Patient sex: M
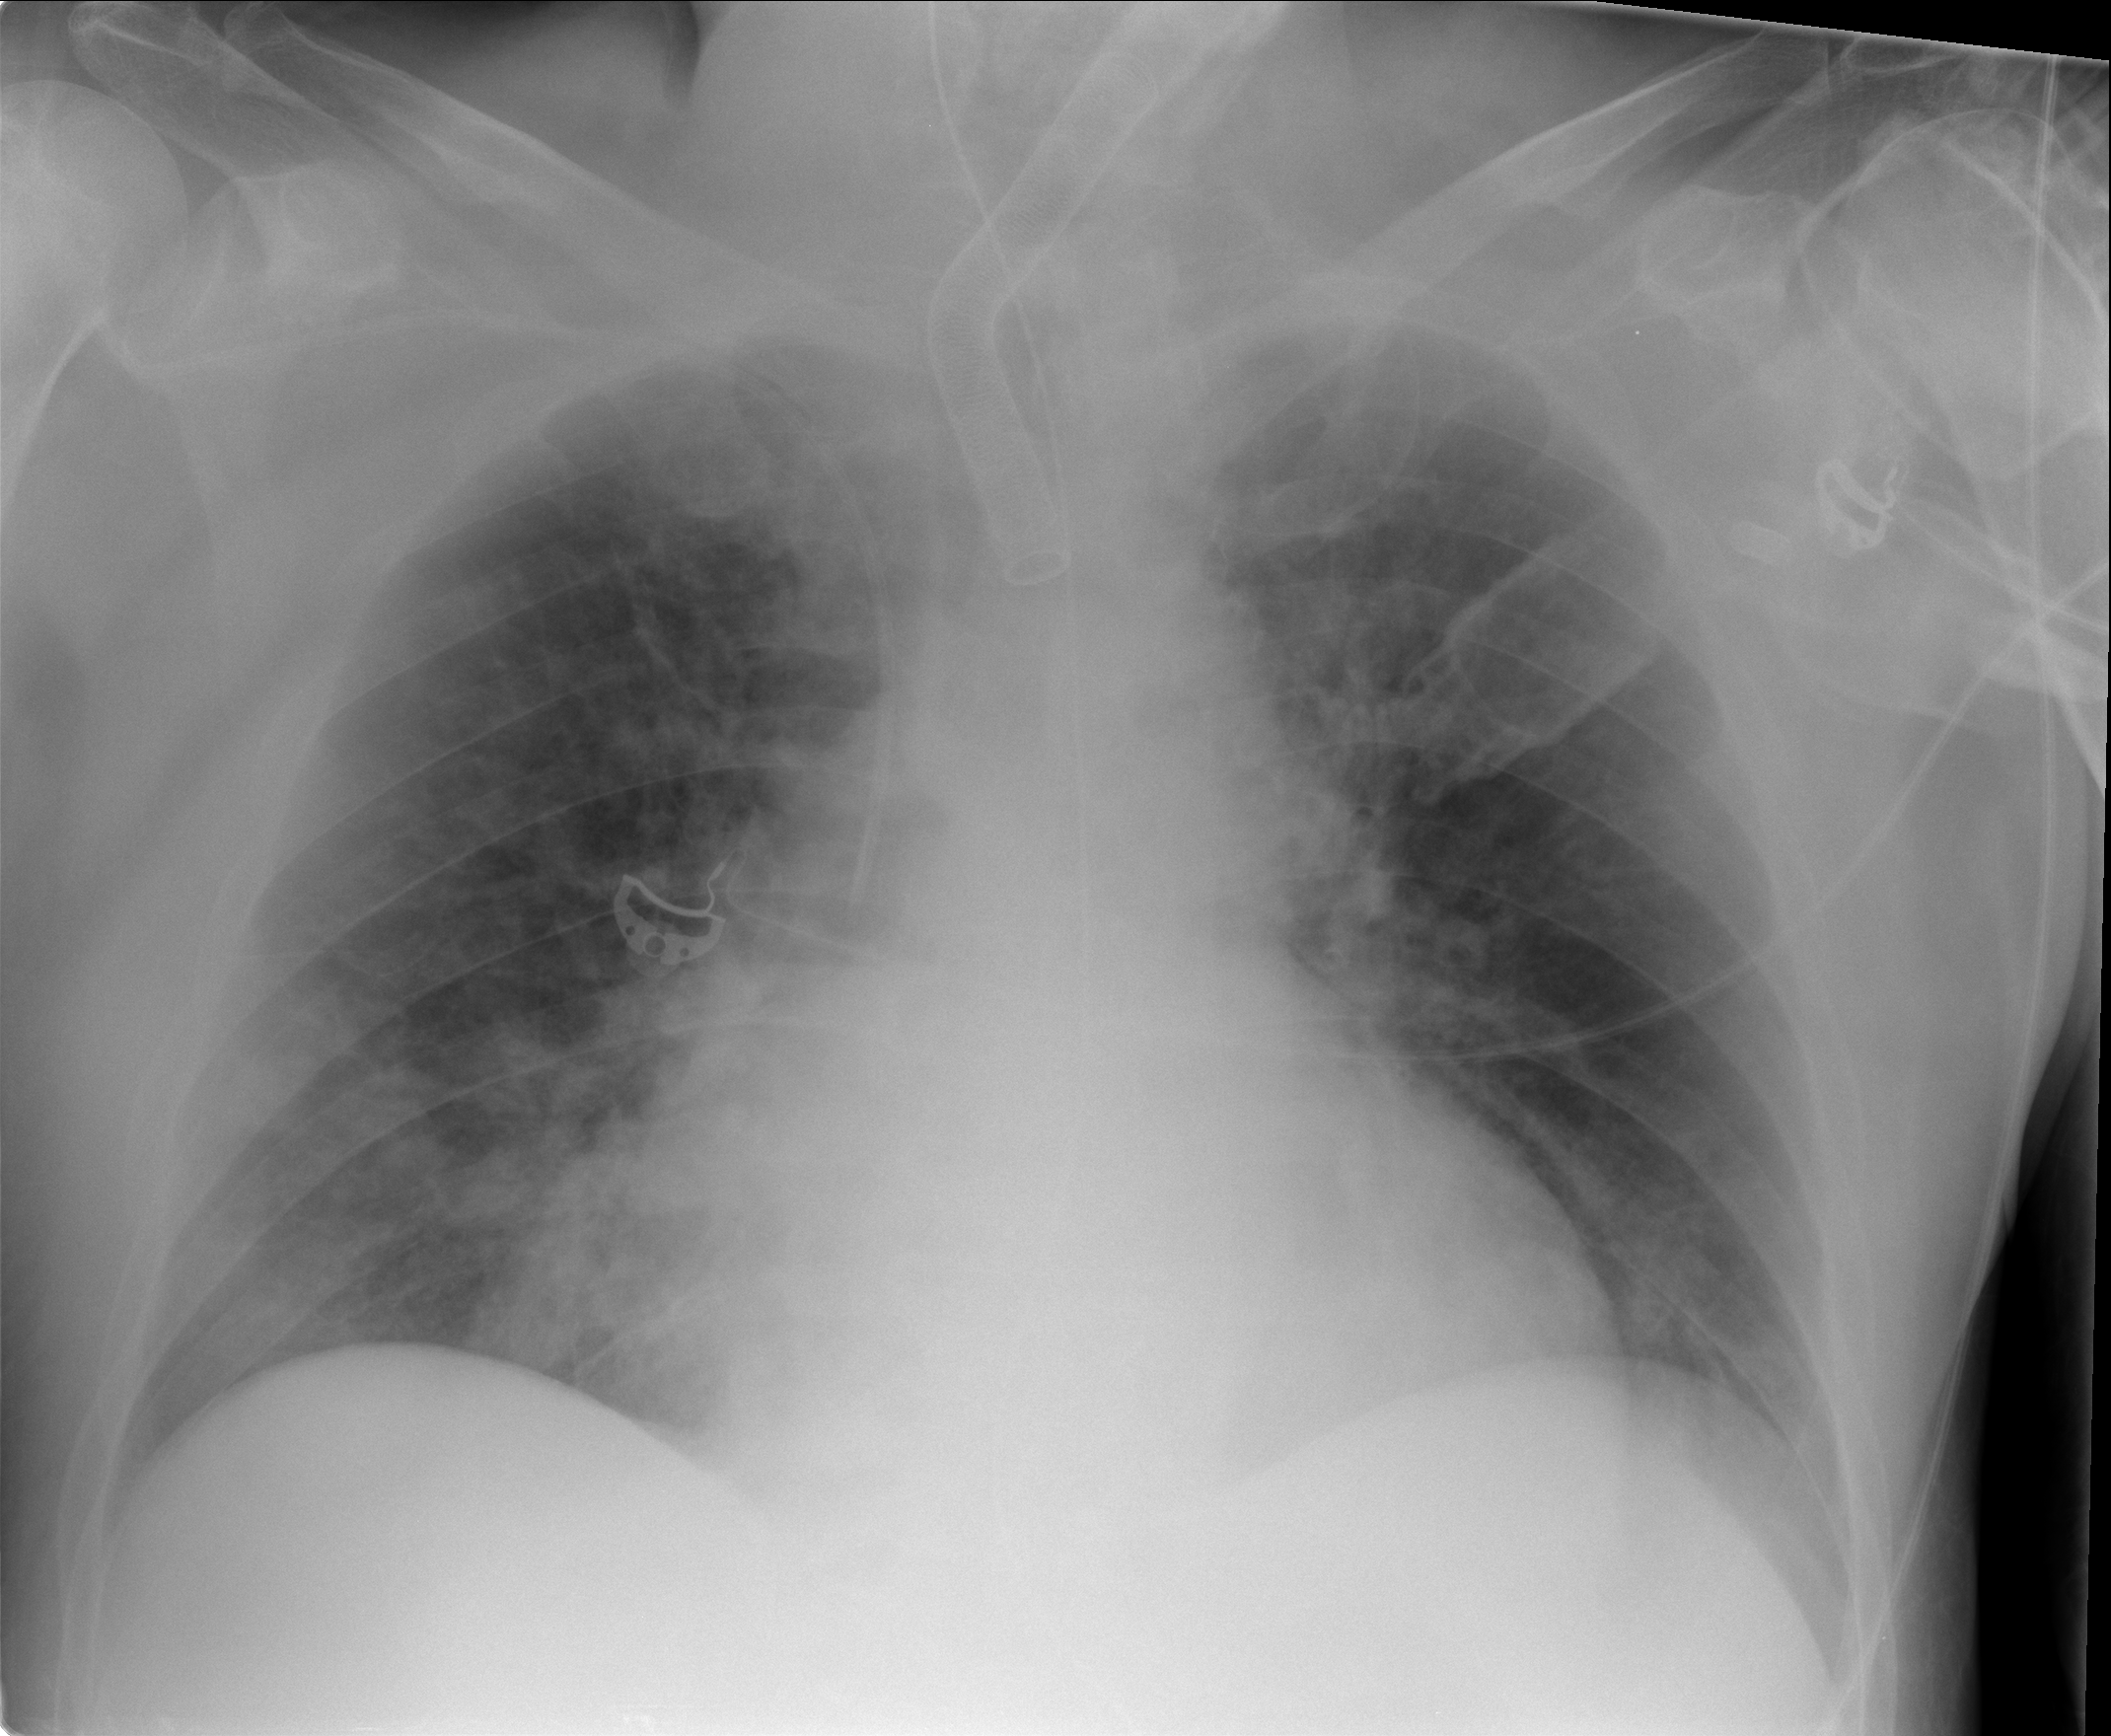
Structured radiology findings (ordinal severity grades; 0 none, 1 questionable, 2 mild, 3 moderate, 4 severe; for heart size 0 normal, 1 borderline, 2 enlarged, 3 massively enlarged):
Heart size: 1
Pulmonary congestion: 2
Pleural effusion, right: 0
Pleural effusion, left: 2
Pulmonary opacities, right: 2
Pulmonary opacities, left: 0
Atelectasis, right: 2
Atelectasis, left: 2